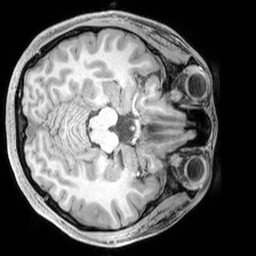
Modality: T1w
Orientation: axial
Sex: female
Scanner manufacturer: siemens
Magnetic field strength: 3 T
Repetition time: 2.3 s
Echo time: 0.00226 s